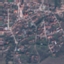
Land use / land cover class: Residential